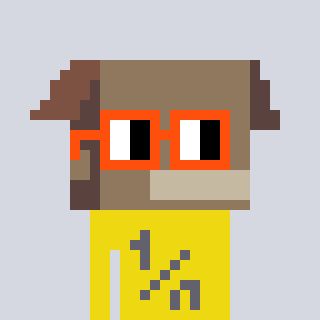
a pixel art character with square orange glasses, a box-shaped head and a yellow-colored body on a cool background